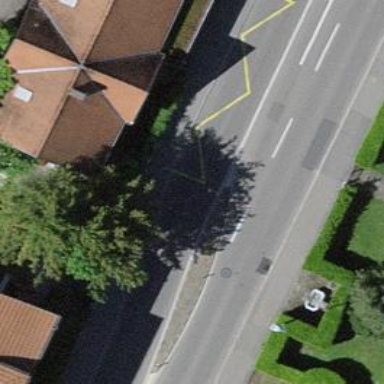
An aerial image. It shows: Public transport stop position.